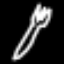
Label: fork